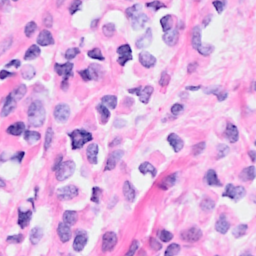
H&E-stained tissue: Breast